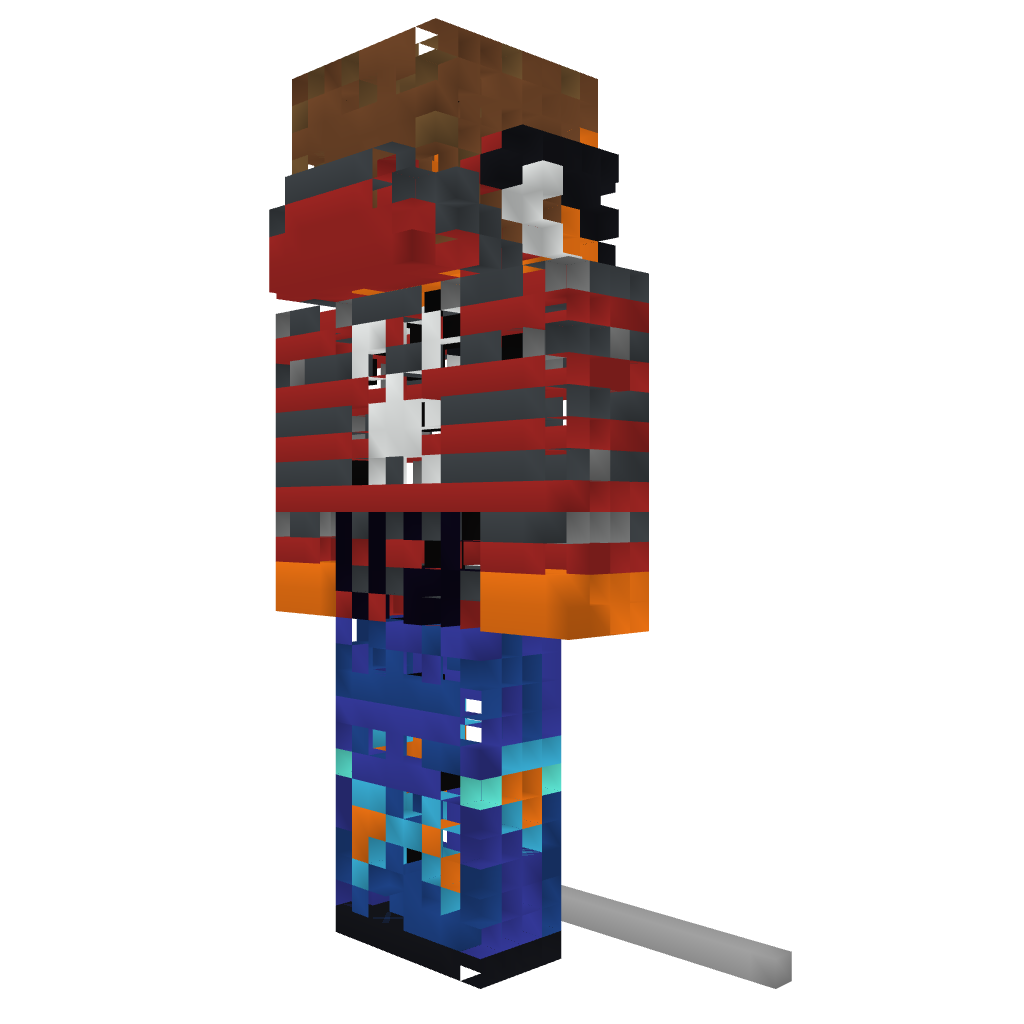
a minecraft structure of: Zelthum